RGB frame:
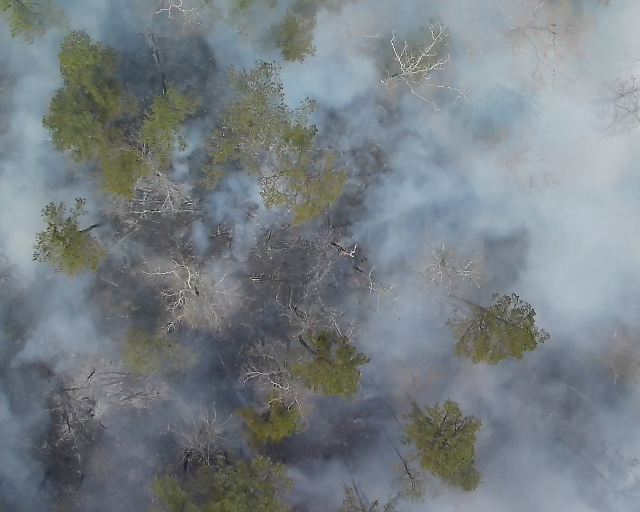
Thermal frame:
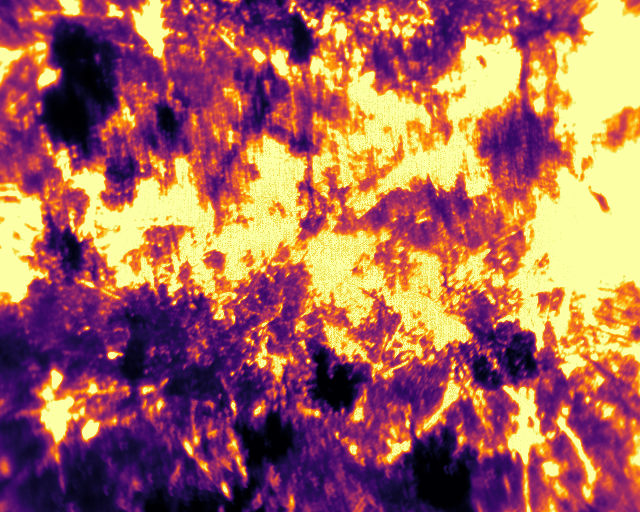
Captured: 2026-02-26 03:09:20
Pixels at or above 80 °C: 263048 (fraction of frame: 0.8028)